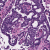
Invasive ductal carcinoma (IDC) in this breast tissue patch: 1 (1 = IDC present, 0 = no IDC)